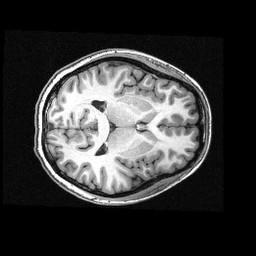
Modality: T1w
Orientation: axial
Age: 22
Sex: female